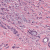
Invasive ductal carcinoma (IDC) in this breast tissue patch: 1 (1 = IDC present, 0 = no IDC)